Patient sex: M
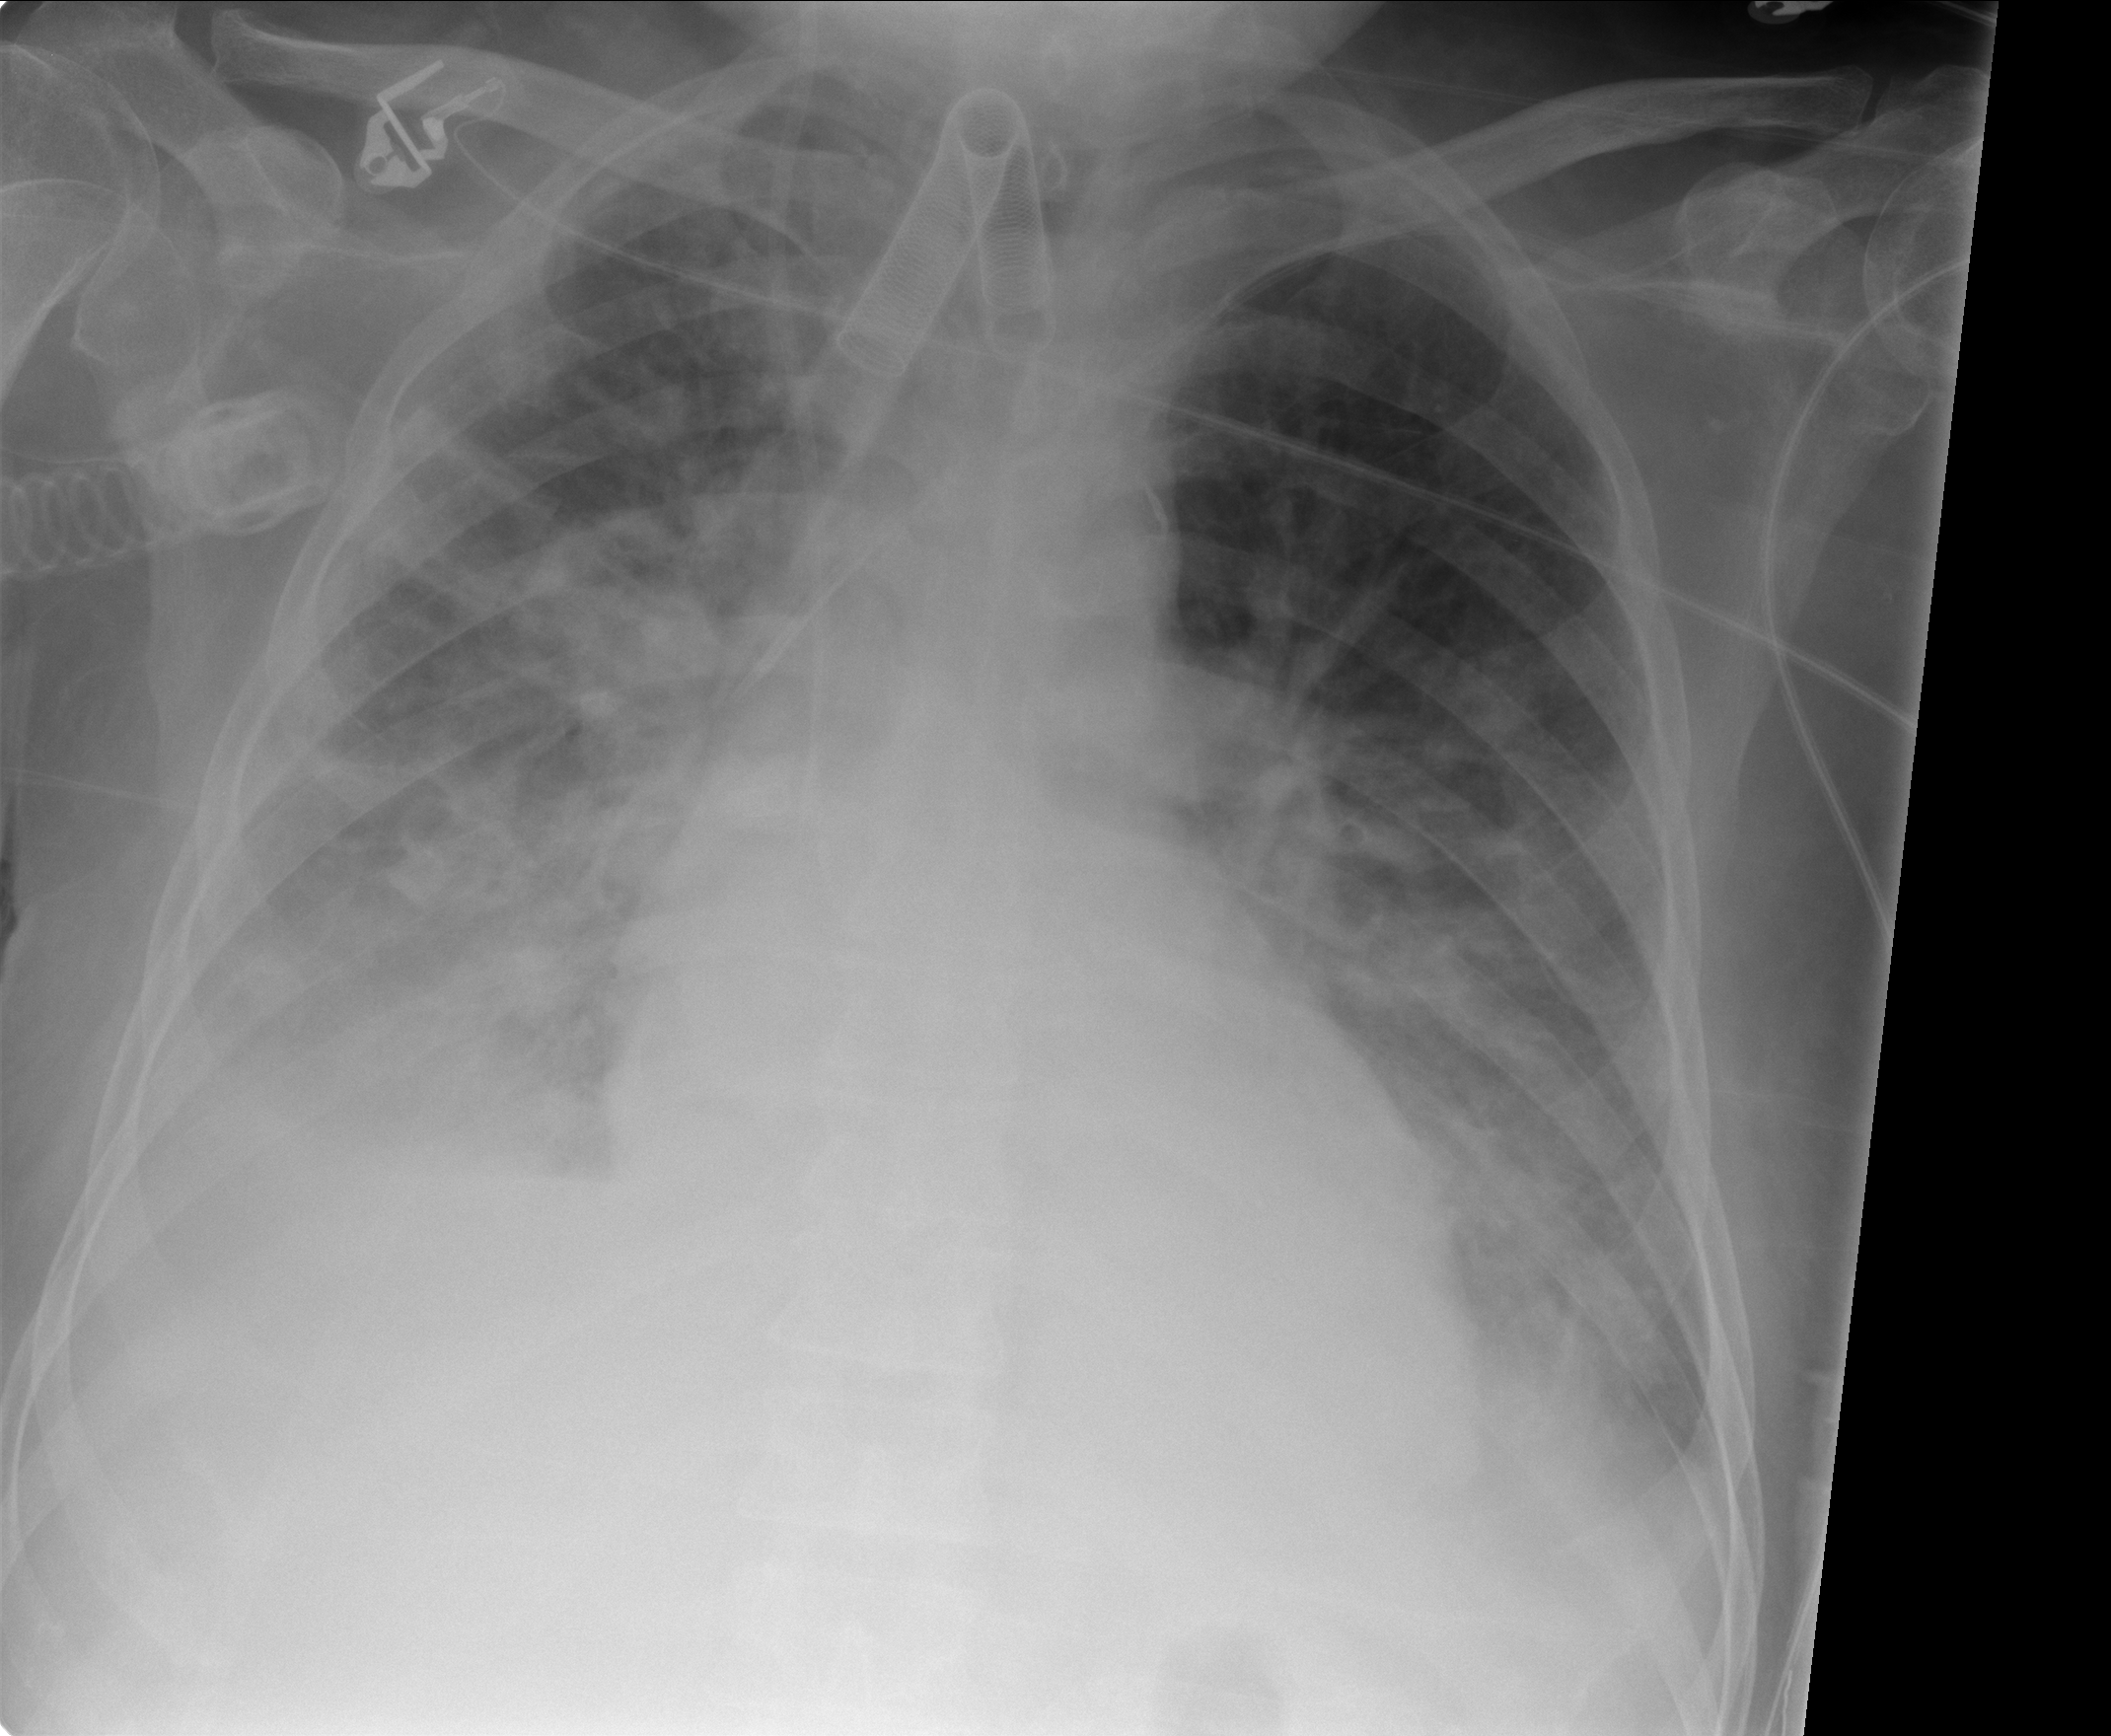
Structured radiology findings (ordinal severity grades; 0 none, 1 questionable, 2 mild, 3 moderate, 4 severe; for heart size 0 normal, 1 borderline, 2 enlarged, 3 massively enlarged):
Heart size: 1
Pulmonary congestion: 3
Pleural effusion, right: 3
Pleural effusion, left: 2
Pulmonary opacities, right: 3
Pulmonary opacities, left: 3
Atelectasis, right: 3
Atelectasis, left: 2